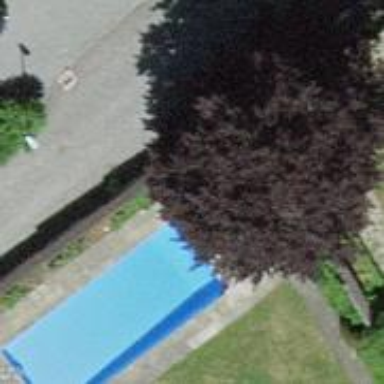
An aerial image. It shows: Swimming pool located in leisure land.